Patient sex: M
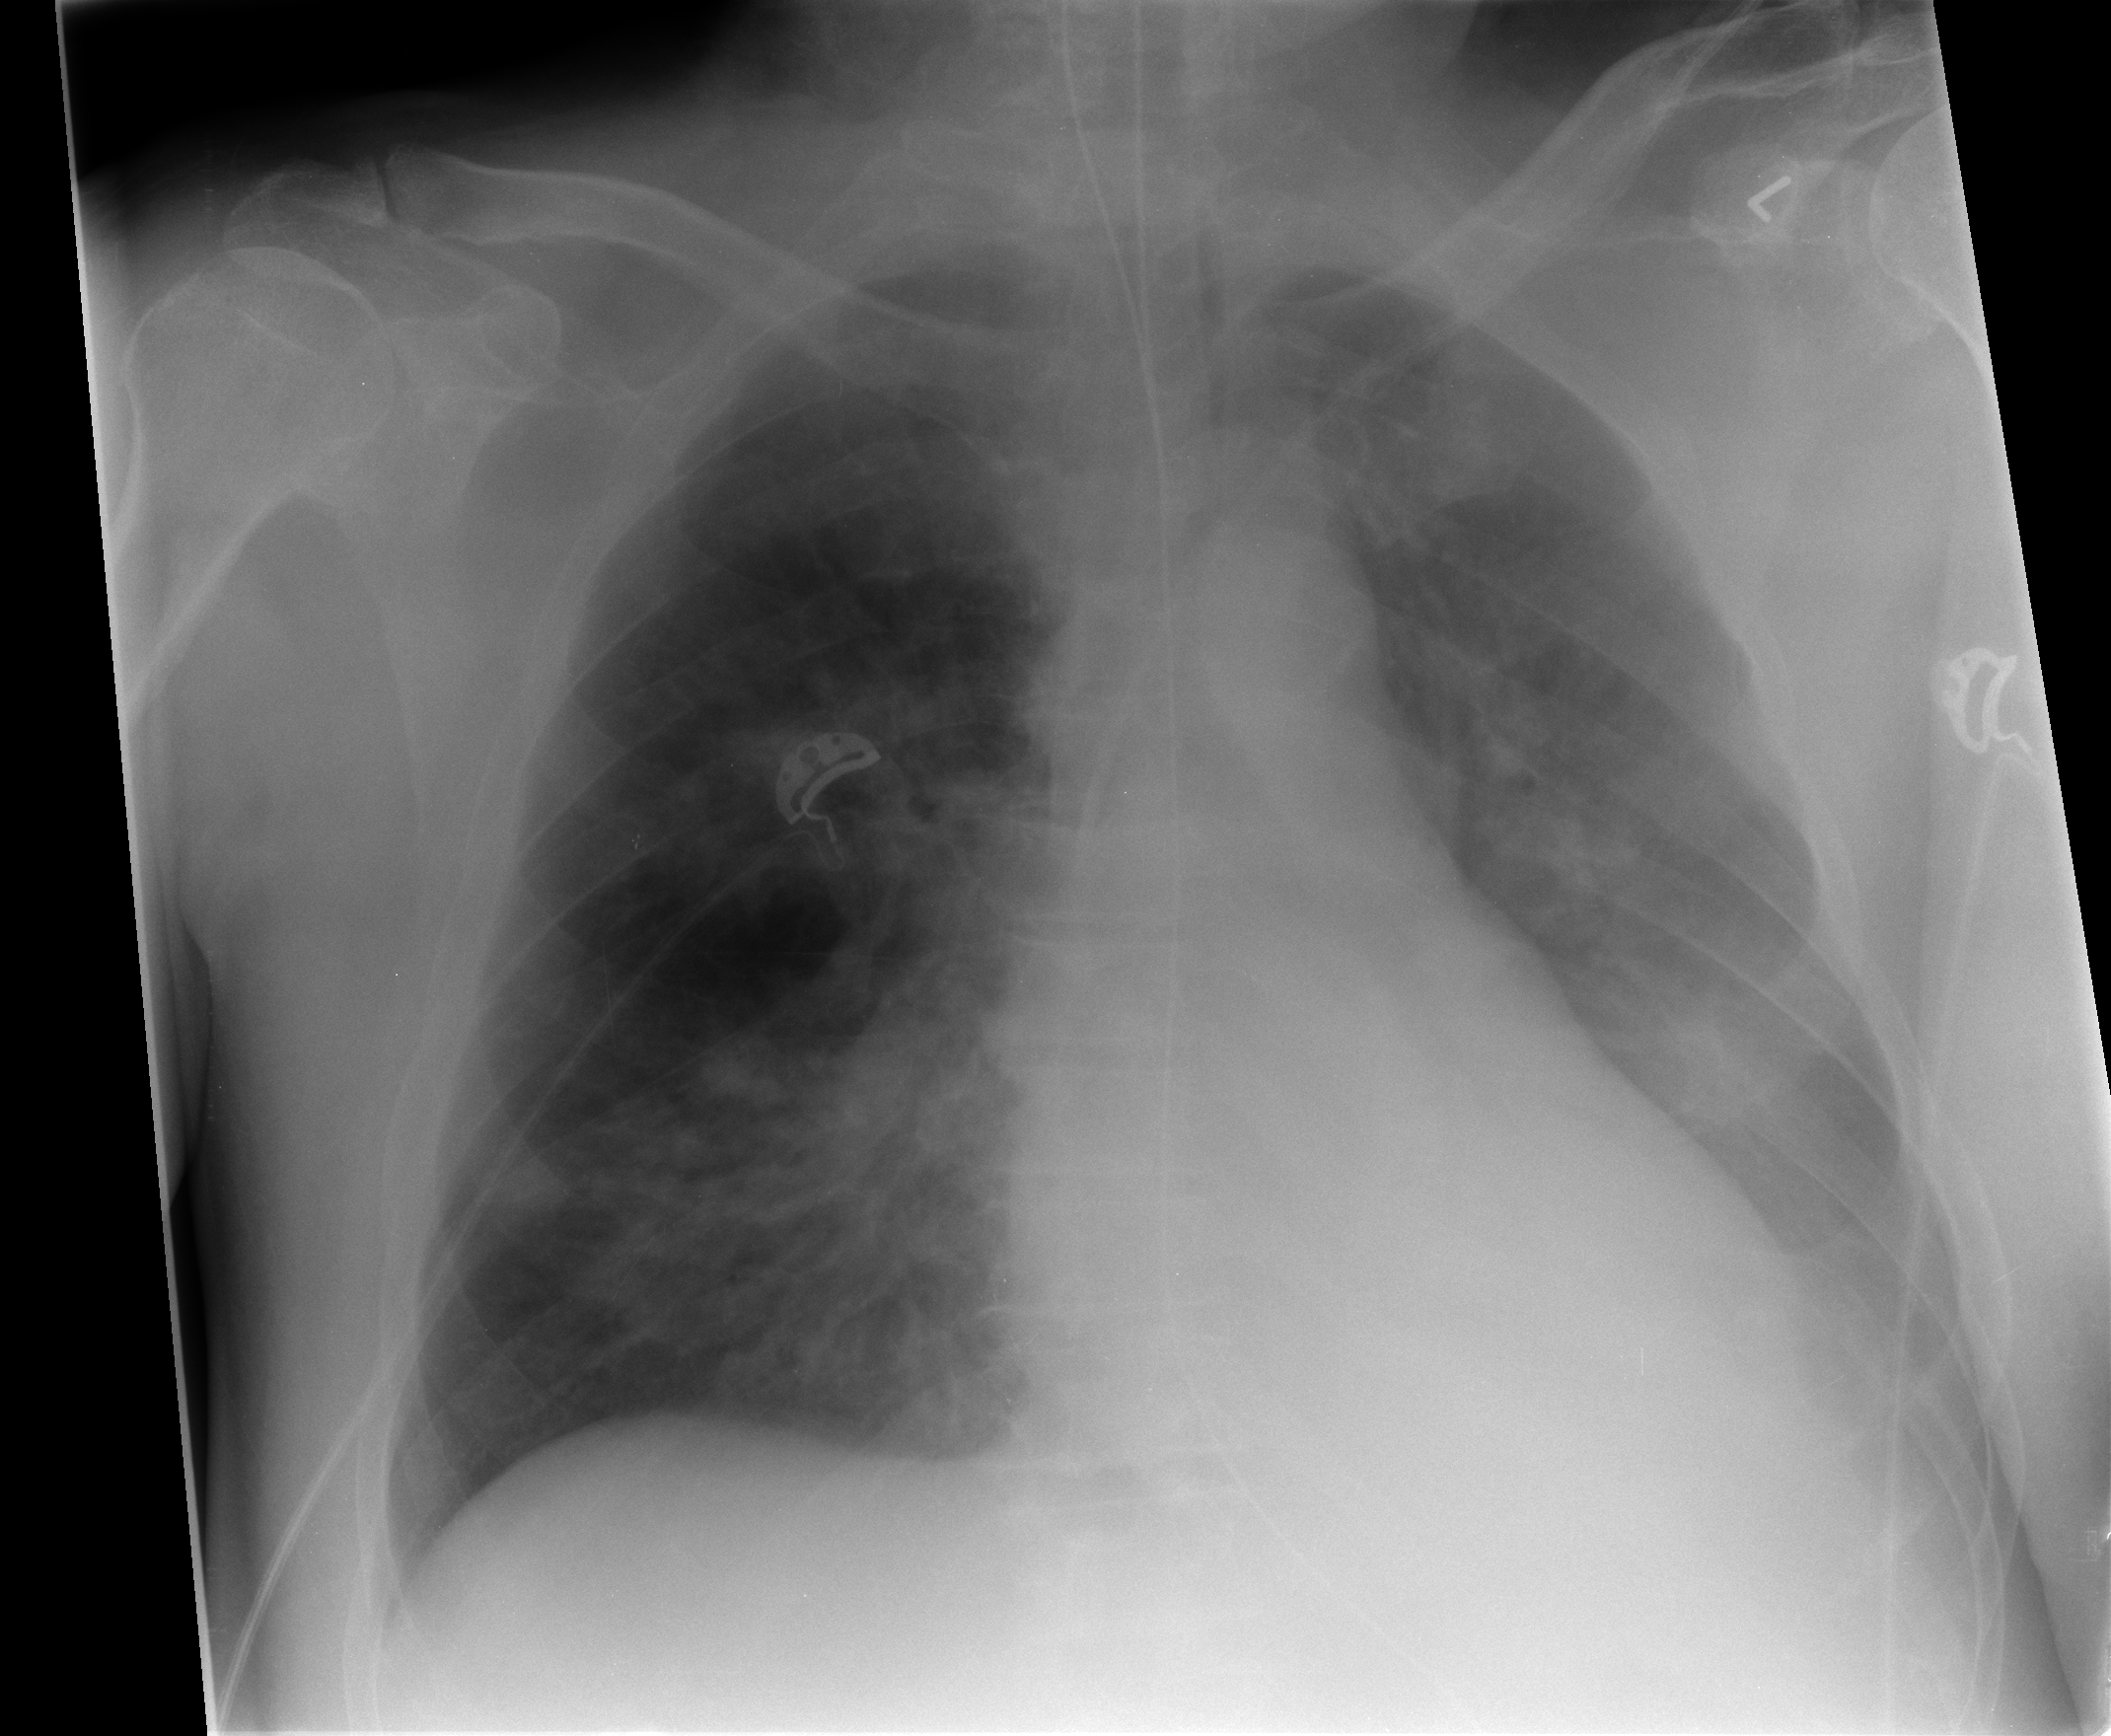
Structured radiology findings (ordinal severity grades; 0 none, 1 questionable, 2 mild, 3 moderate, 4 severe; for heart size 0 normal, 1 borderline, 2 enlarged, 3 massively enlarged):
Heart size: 2
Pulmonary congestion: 2
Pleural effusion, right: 1
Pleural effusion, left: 3
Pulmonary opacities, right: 2
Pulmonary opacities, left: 2
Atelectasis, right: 1
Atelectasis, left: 2